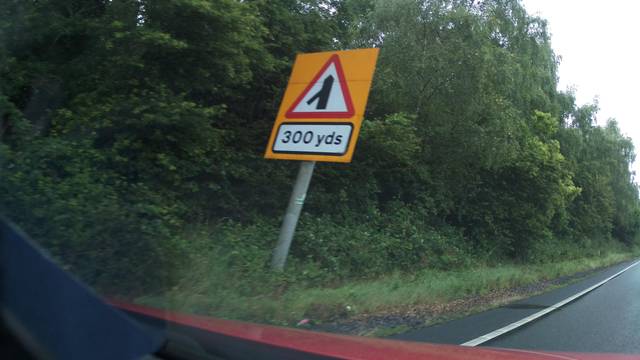
Region: United Kingdom
Coordinates: 51.281, -0.5069